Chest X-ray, PA view. Patient: 32 years old, sex F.
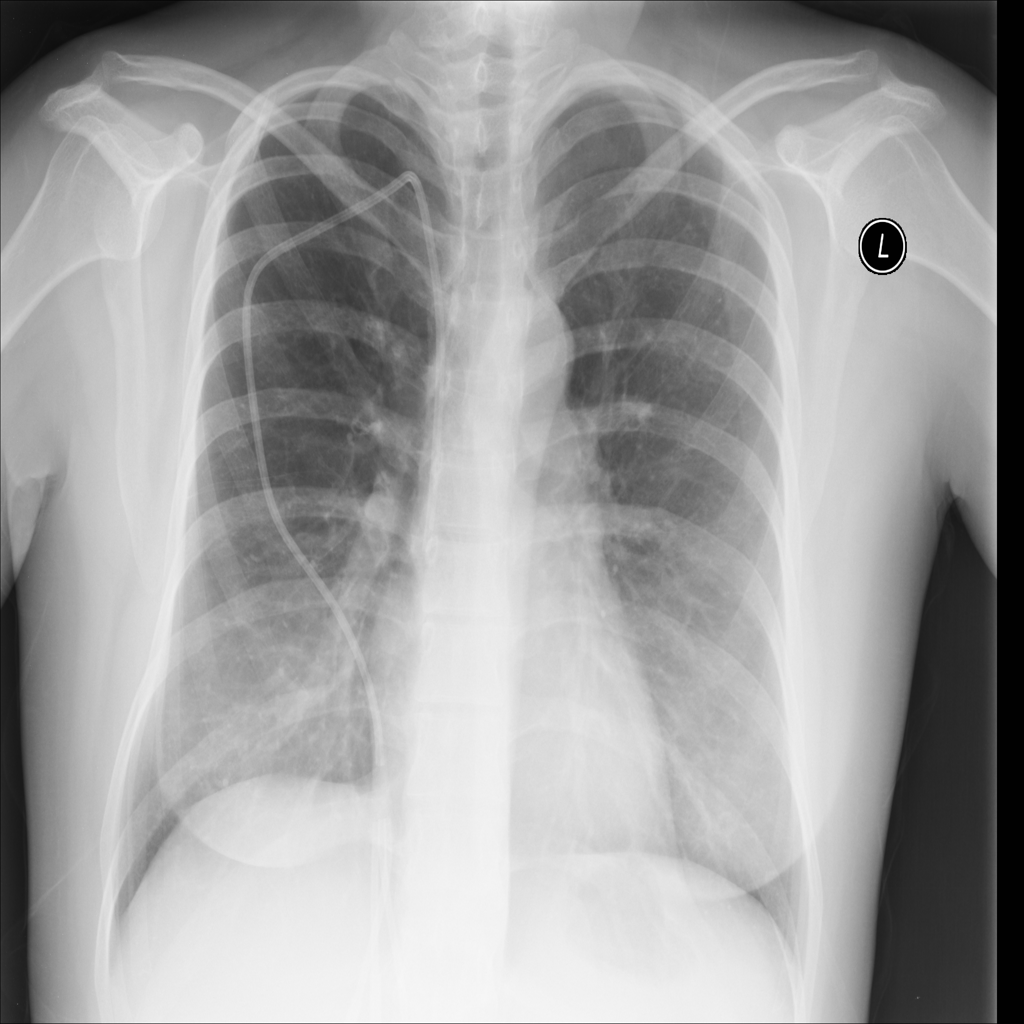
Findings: No Finding